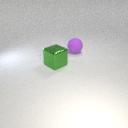
large purple rubber sphere to the right of large green metal cube